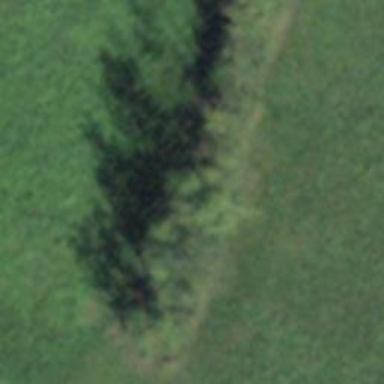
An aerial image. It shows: Row of trees in natural setting.